Question: I want to create a layout in XAML as follows
A view model is used to populate the cells. The first two cells bind to two simple properties in the view model while the remaining cells show the items of a collection in the view model. Each row has four cells and the number of rows is decided by the number of items of the collection.
How to define a panel to display the collection starting from cell 3 and span multiple rows in XAML?
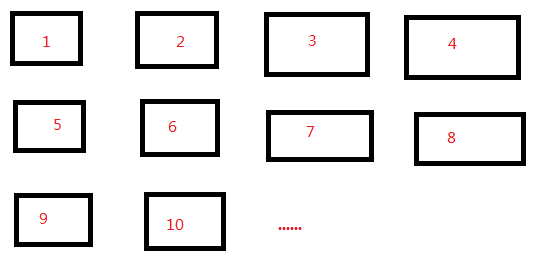
Answer: Here I get what you need using 2 uniformgrid:
'''
<UniformGrid Columns="4" VerticalAlignment="Top" >
<Rectangle Fill="green" Width="50" Height="50" />
<Rectangle Fill="green" Width="50" Height="50"/>
</UniformGrid>
<UniformGrid Columns="4" VerticalAlignment="Top" FirstColumn="2">
<Rectangle Fill="red" Width="50" Height="50"/>
<Rectangle Fill="red" Width="50" Height="50"/>
<Rectangle Fill="red" Width="50" Height="50"/>
<Rectangle Fill="red" Width="50" Height="50"/>
</UniformGrid>
'''
I don't know how your ViewModel is but I think it would be quite simple bind your property and your list to the uniform grid.